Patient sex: M
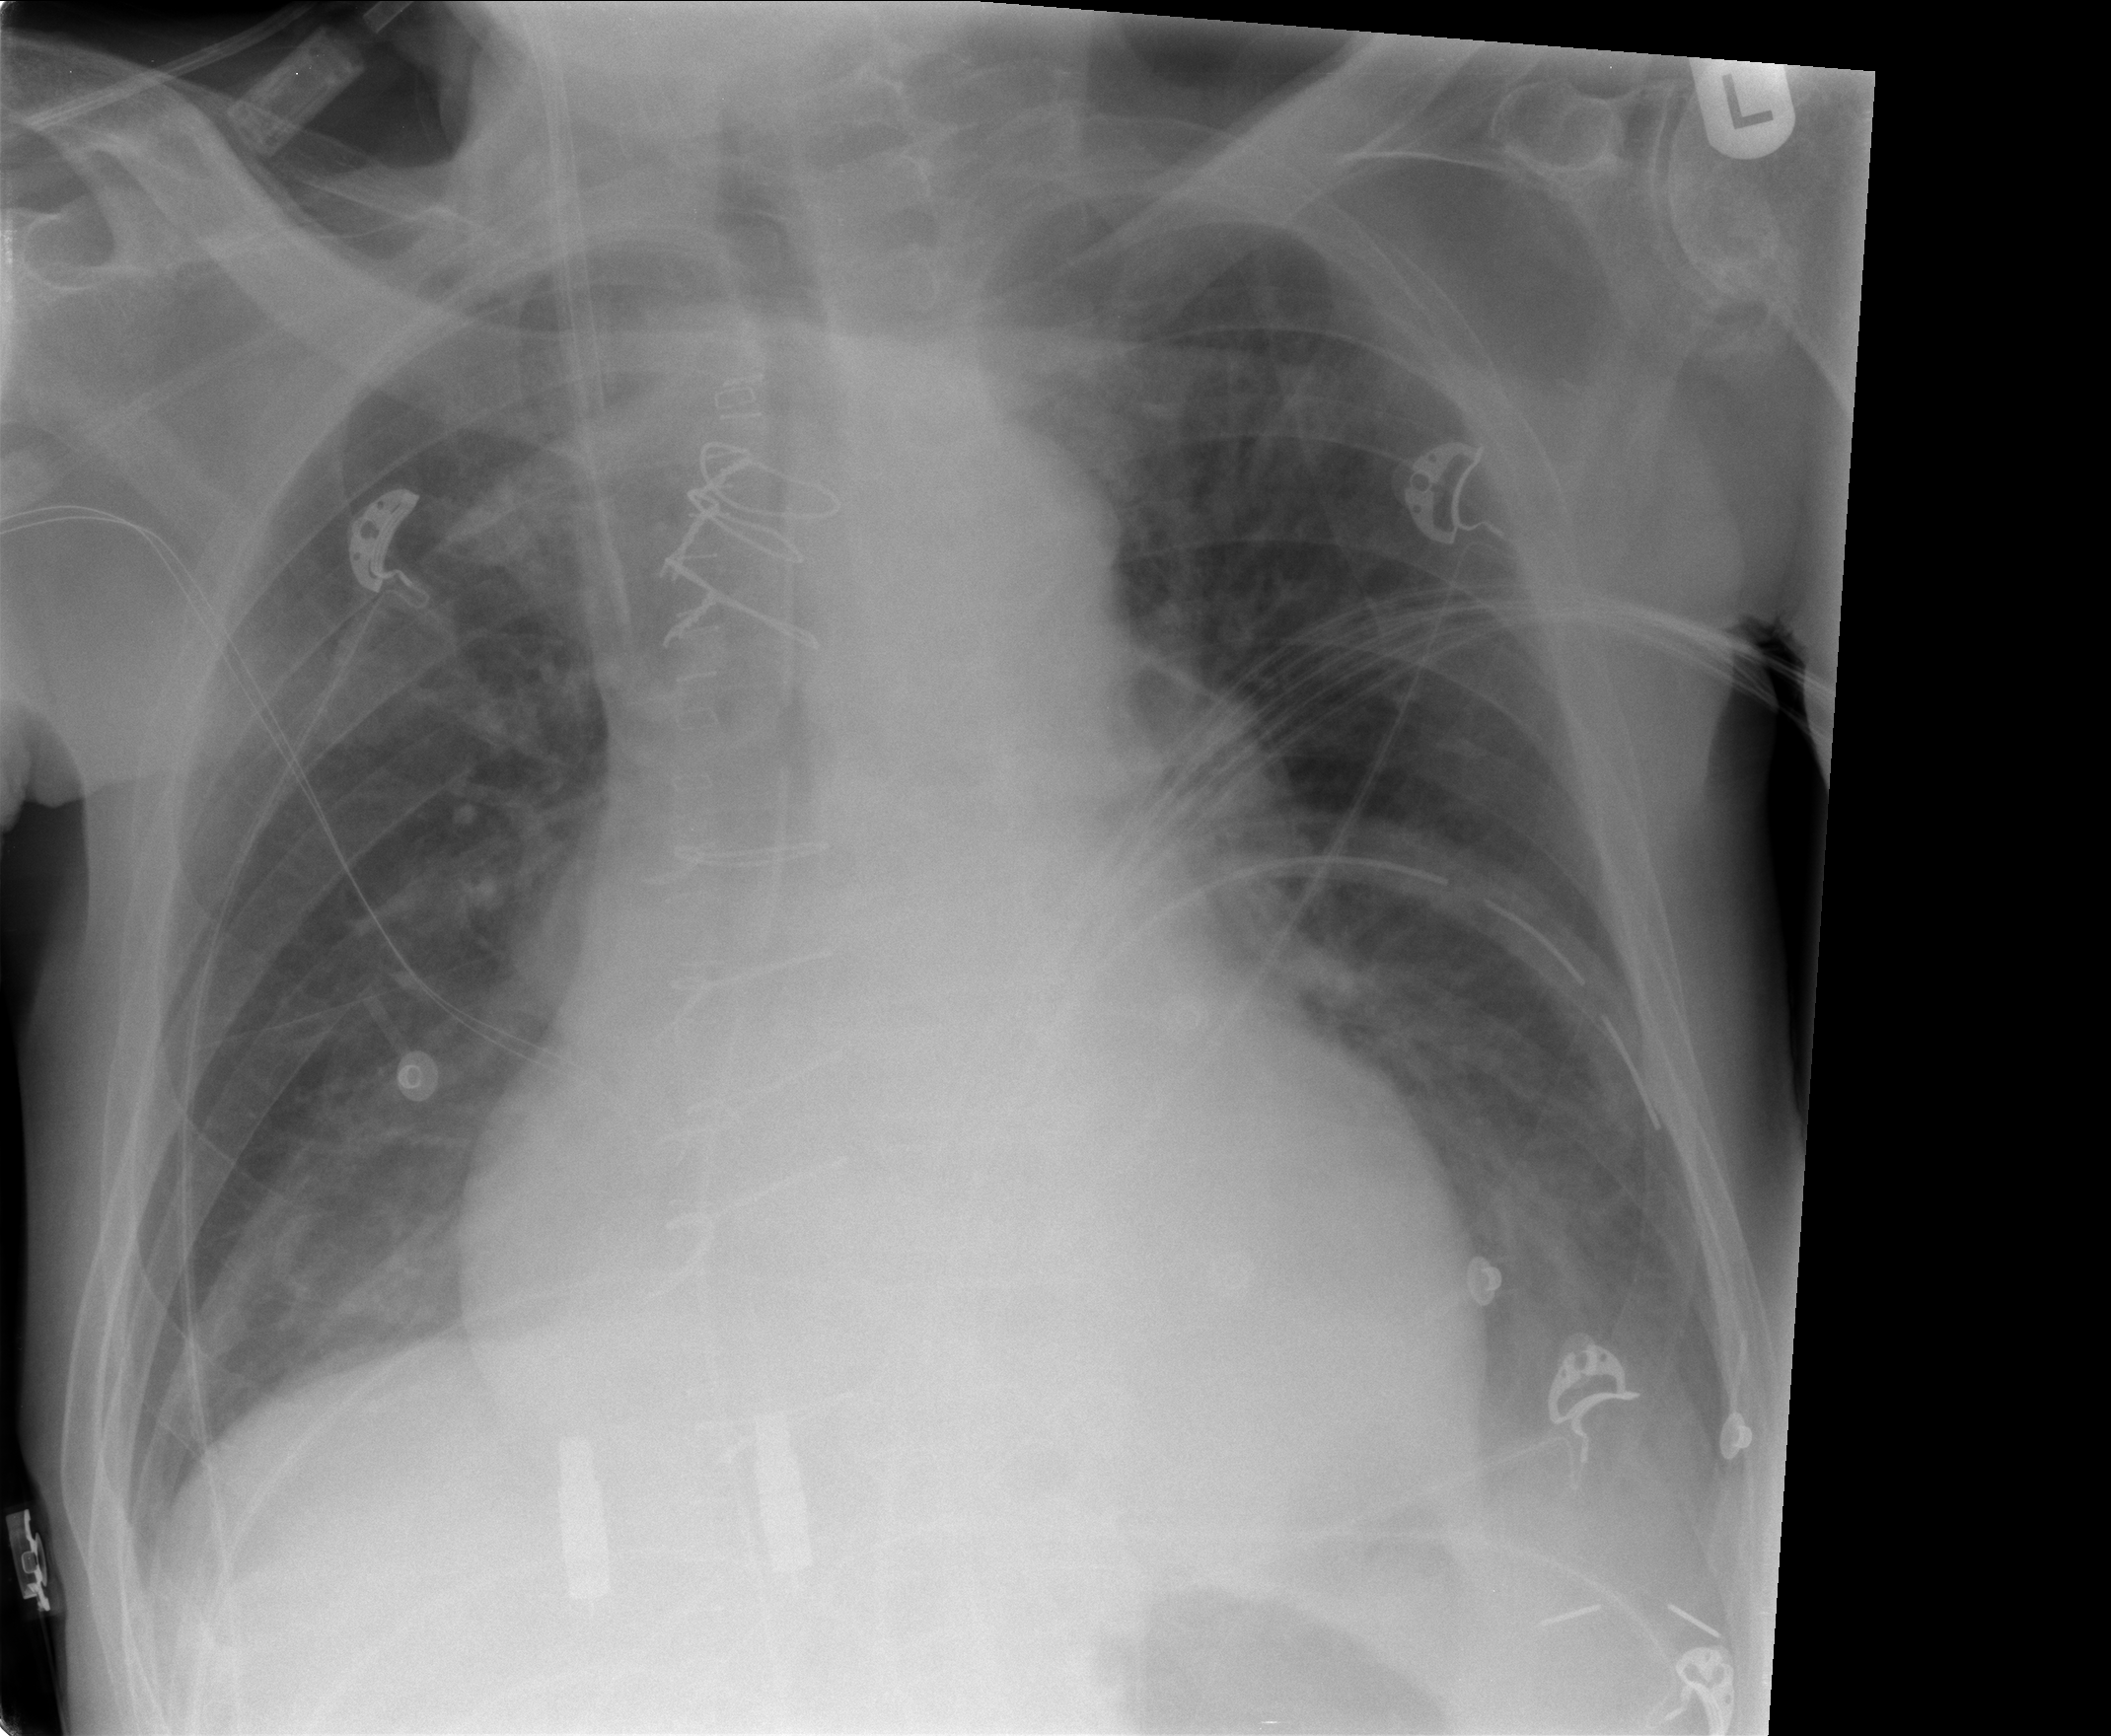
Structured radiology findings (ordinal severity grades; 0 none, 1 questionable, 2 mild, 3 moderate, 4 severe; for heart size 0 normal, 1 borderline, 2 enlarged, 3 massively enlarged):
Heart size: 0
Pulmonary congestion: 1
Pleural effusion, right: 0
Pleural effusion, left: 2
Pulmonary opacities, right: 0
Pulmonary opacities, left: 0
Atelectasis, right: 0
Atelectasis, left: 2